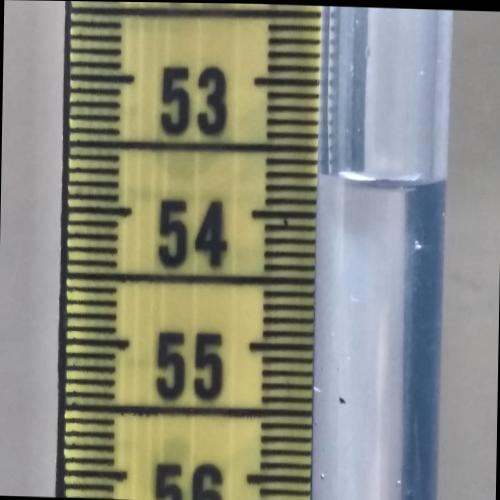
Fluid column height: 53.7 cm